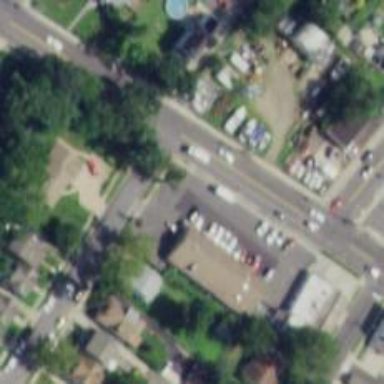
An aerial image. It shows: Convenience shop.